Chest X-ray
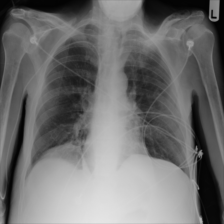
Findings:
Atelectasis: negative
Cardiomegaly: negative
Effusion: negative
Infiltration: negative
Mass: negative
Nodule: negative
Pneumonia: negative
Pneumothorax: negative
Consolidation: negative
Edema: negative
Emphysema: negative
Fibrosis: negative
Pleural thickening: negative
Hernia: negative